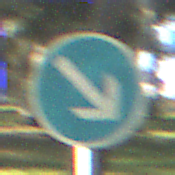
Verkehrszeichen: VorgeschriebeneVorbeifahrtRechts
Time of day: MorningAfternoon
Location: Outdoor (Nature)
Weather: Clear
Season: NotSpecified
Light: Natural